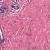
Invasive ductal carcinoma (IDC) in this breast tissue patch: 0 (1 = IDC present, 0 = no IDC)